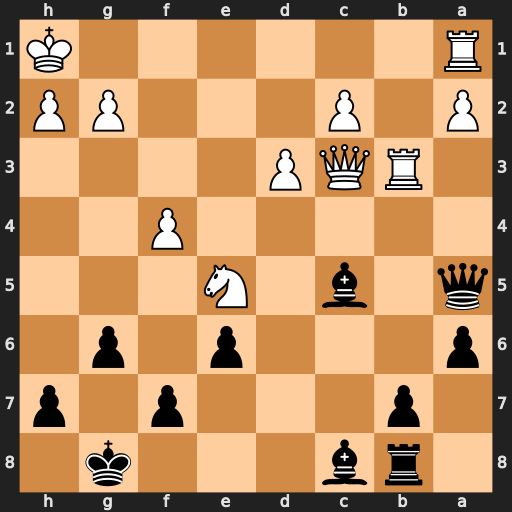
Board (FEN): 1rb3k1/1p3p1p/p3p1p1/q1b1N3/5P2/1RQP4/P1P3PP/R6K
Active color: b
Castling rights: -
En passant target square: -
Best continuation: Qxc3 Rxc3 Bd4 Rc7 Bxa1